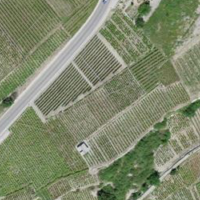
EUNIS habitat code: 40
Species observed at this site:
Prunus mahaleb